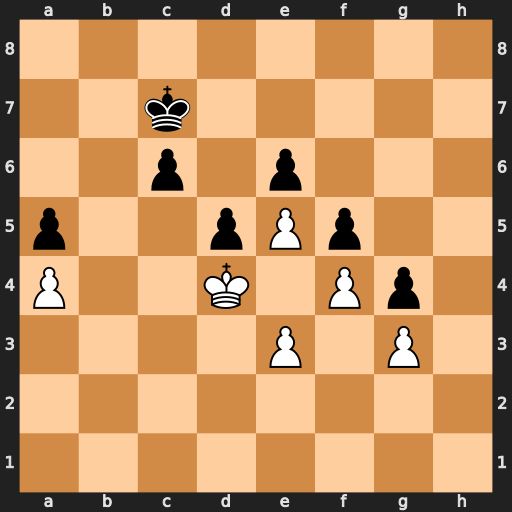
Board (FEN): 8/2k5/2p1p3/p2pPp2/P2K1Pp1/4P1P1/8/8
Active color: w
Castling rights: -
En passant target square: -
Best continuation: Kc5 Kd7 Kb6 c5 Kxc5 Kc7 Kb5